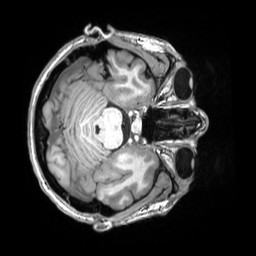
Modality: T1w
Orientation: axial
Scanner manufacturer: siemens
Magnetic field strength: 3 T
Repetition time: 2.5 s
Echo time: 0.00343 s